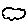
Label: cloud